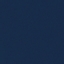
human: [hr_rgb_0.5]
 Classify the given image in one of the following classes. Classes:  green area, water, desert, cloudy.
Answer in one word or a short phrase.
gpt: water